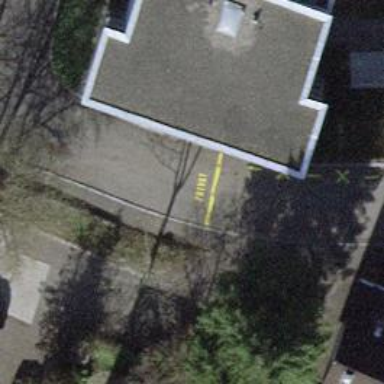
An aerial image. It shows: Bollard.